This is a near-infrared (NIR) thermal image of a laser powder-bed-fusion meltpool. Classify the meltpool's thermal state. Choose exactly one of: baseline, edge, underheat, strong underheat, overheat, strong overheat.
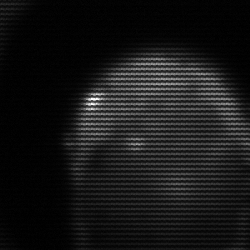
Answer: edge